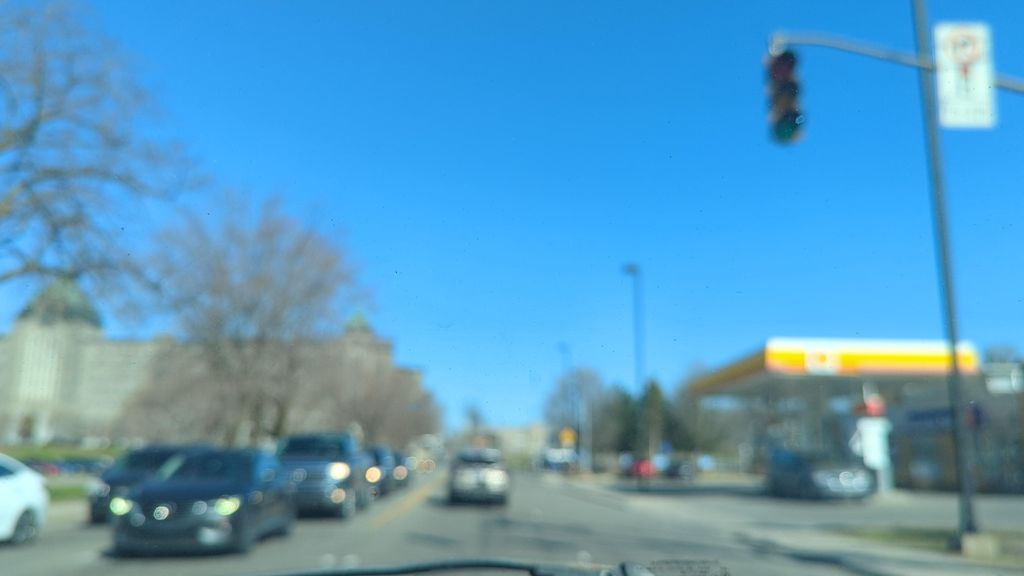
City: quebec_city